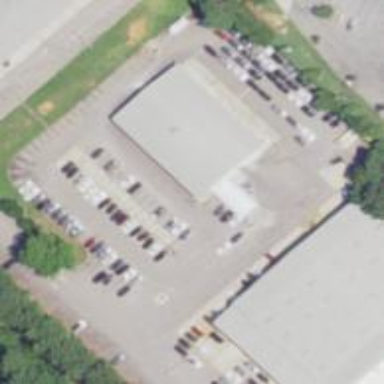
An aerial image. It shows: Commercial building.